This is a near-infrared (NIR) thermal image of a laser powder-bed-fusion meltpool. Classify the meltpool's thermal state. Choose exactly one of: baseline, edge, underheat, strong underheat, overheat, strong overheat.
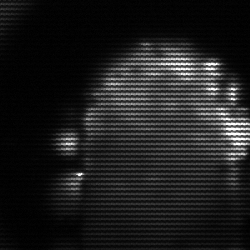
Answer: baseline